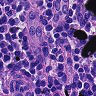
Metastatic tissue present: yes